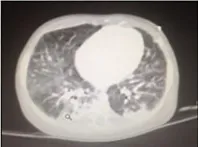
Lung MRI showing inflammatory infiltrate at 6 months after the fifth dose of anti-TNFalpha therapy.
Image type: radiology (ct)